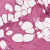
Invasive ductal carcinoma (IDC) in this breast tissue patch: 0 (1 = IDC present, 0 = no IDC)